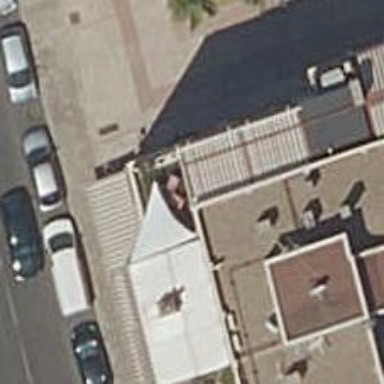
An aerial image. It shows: Bar.